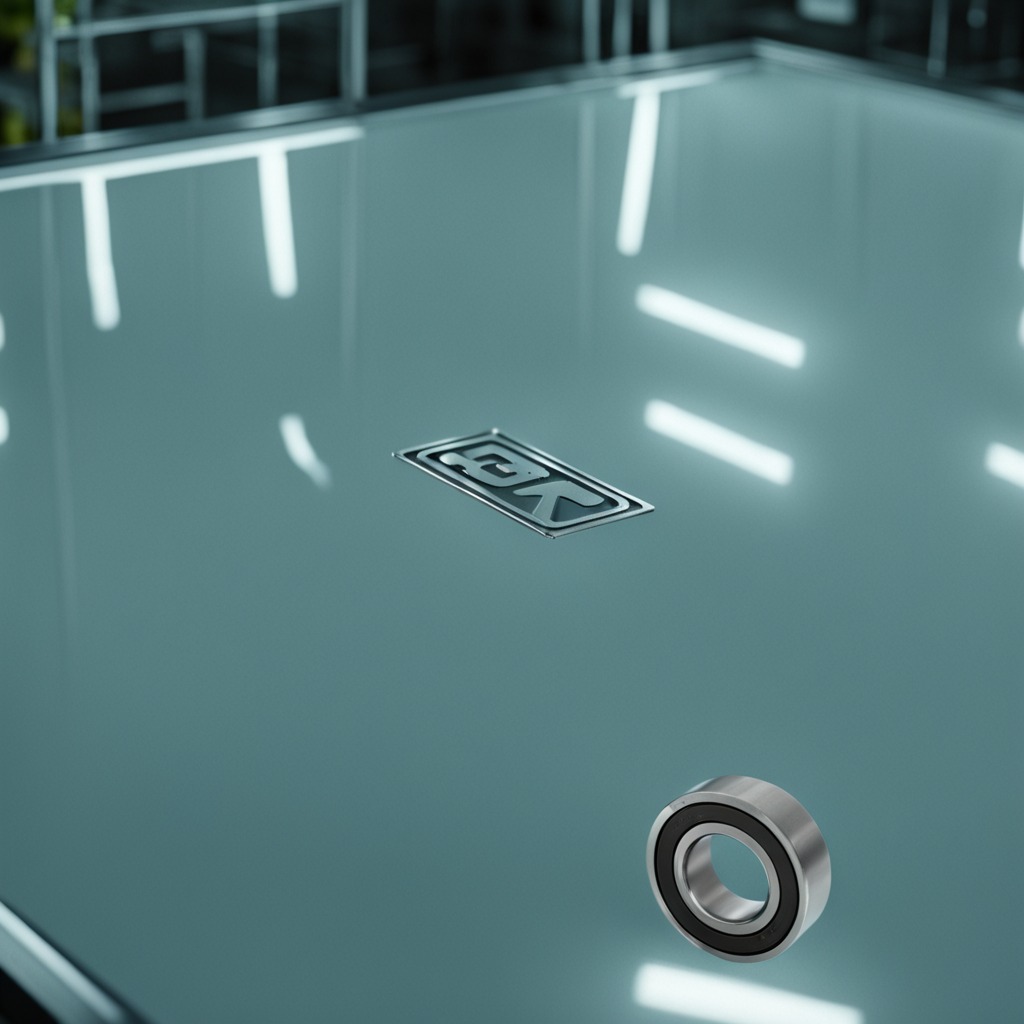
A metal ball bearing lies on a high-gloss table in a ship maintenance bay industrial lighting.